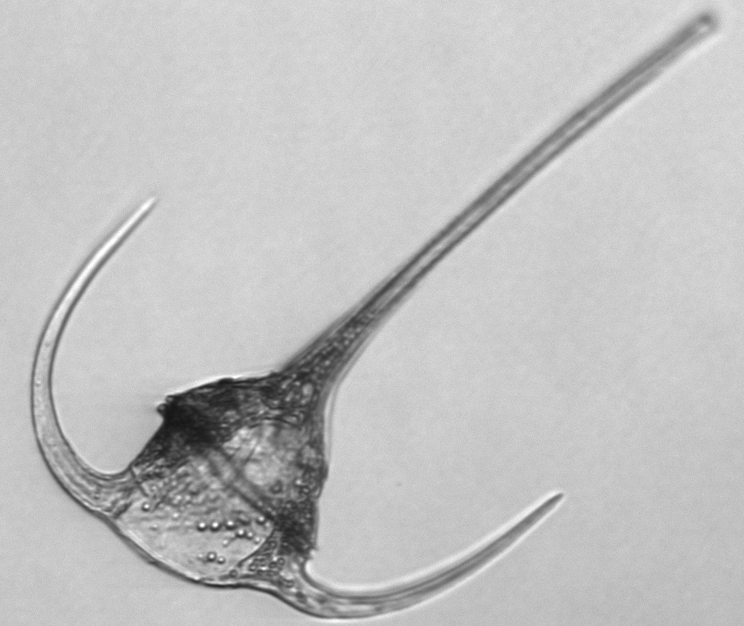
Label: Tripos